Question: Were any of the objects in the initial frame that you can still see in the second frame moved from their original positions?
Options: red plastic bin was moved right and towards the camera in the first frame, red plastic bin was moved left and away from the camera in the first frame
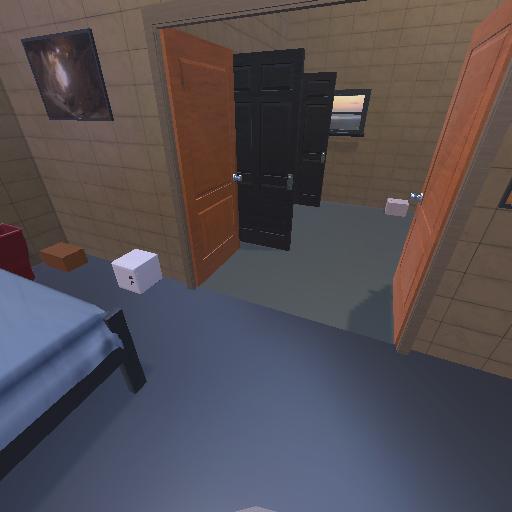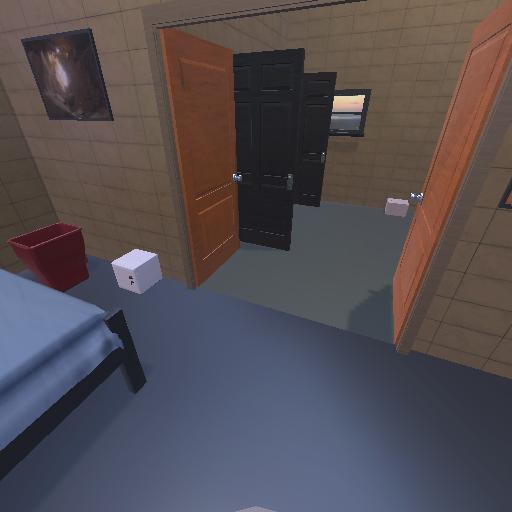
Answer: red plastic bin was moved right and towards the camera in the first frame